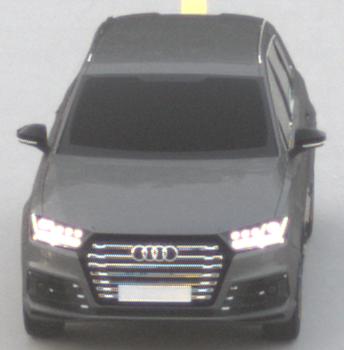
Make: Audi
Model: SQ7
Detailed model: -
Model produced from: 2016
Model produced until: 2018
Doors: 5
Color: gray
Road condition: dry road
Daytime: sunrise or sunset
Contrast: low contrast